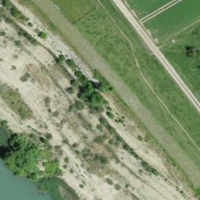
EUNIS habitat code: 56
Species observed at this site:
Certhia brachydactyla
Corvus corone
Podiceps cristatus
Turdus philomelos
Fulica atra
Emberiza citrinella
Dendrocopos major
Sylvia atricapilla
Poecile palustris
Phylloscopus collybita
Luscinia megarhynchos
Cygnus olor
Alauda arvensis
Larus michahellis
Cuculus canorus
Erithacus rubecula
Phoenicurus ochruros
Sitta europaea
Garrulus glandarius
Picus viridis
Corvus corax
Acrocephalus scirpaceus
Periparus ater
Lophophanes cristatus
Anas platyrhynchos
Sturnus vulgaris
Chloris chloris
Troglodytes troglodytes
Fringilla coelebs
Passer domesticus
Carduelis carduelis
Turdus merula
Columba palumbus
Phalacrocorax carbo
Parus major
Hirundo rustica
Milvus migrans
Locustella luscinioides
Mergus merganser
Regulus regulus
Oriolus oriolus
Anser anser
Motacilla alba
Delichon urbicum